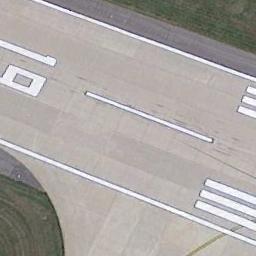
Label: runway